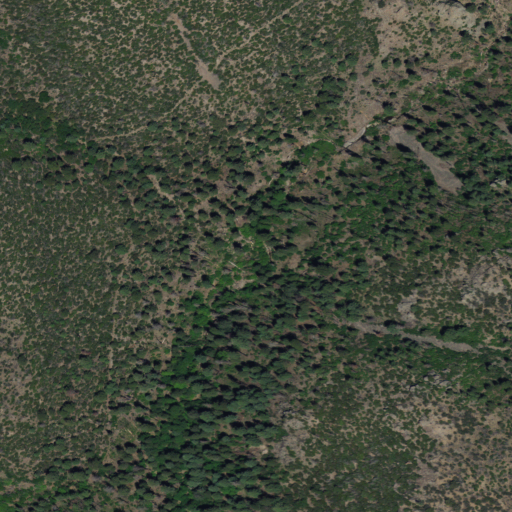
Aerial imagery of valley in New Mexico named Dog Canyon containing evergreen forest and shrub